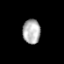
Tissue: prostate
Cell type: T cells
Senescence score: 0.2938
Nuclear area (px): 425
Mean DAPI intensity: 177.755